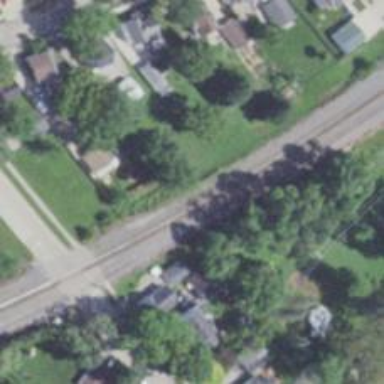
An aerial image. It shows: Abandoned railway siding.